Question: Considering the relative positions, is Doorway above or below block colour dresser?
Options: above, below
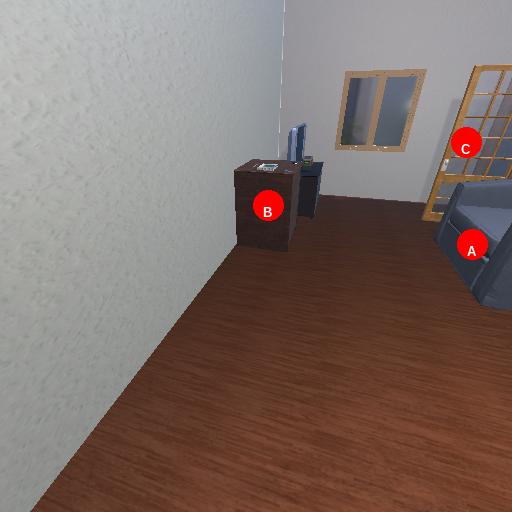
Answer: above